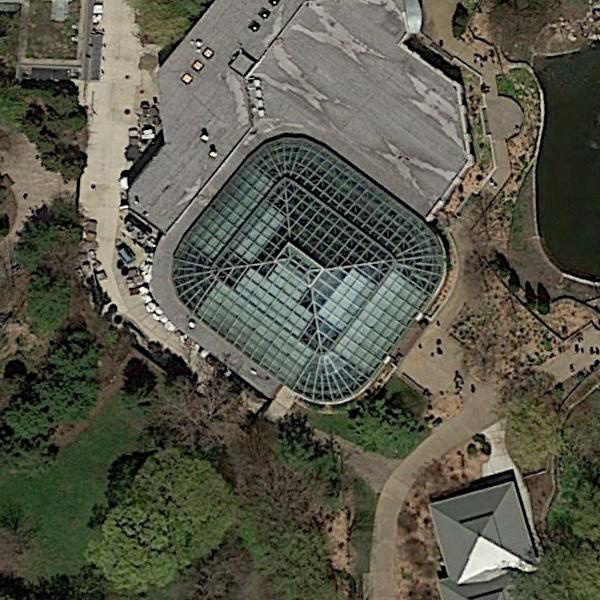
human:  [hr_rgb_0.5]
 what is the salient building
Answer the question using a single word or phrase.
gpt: center